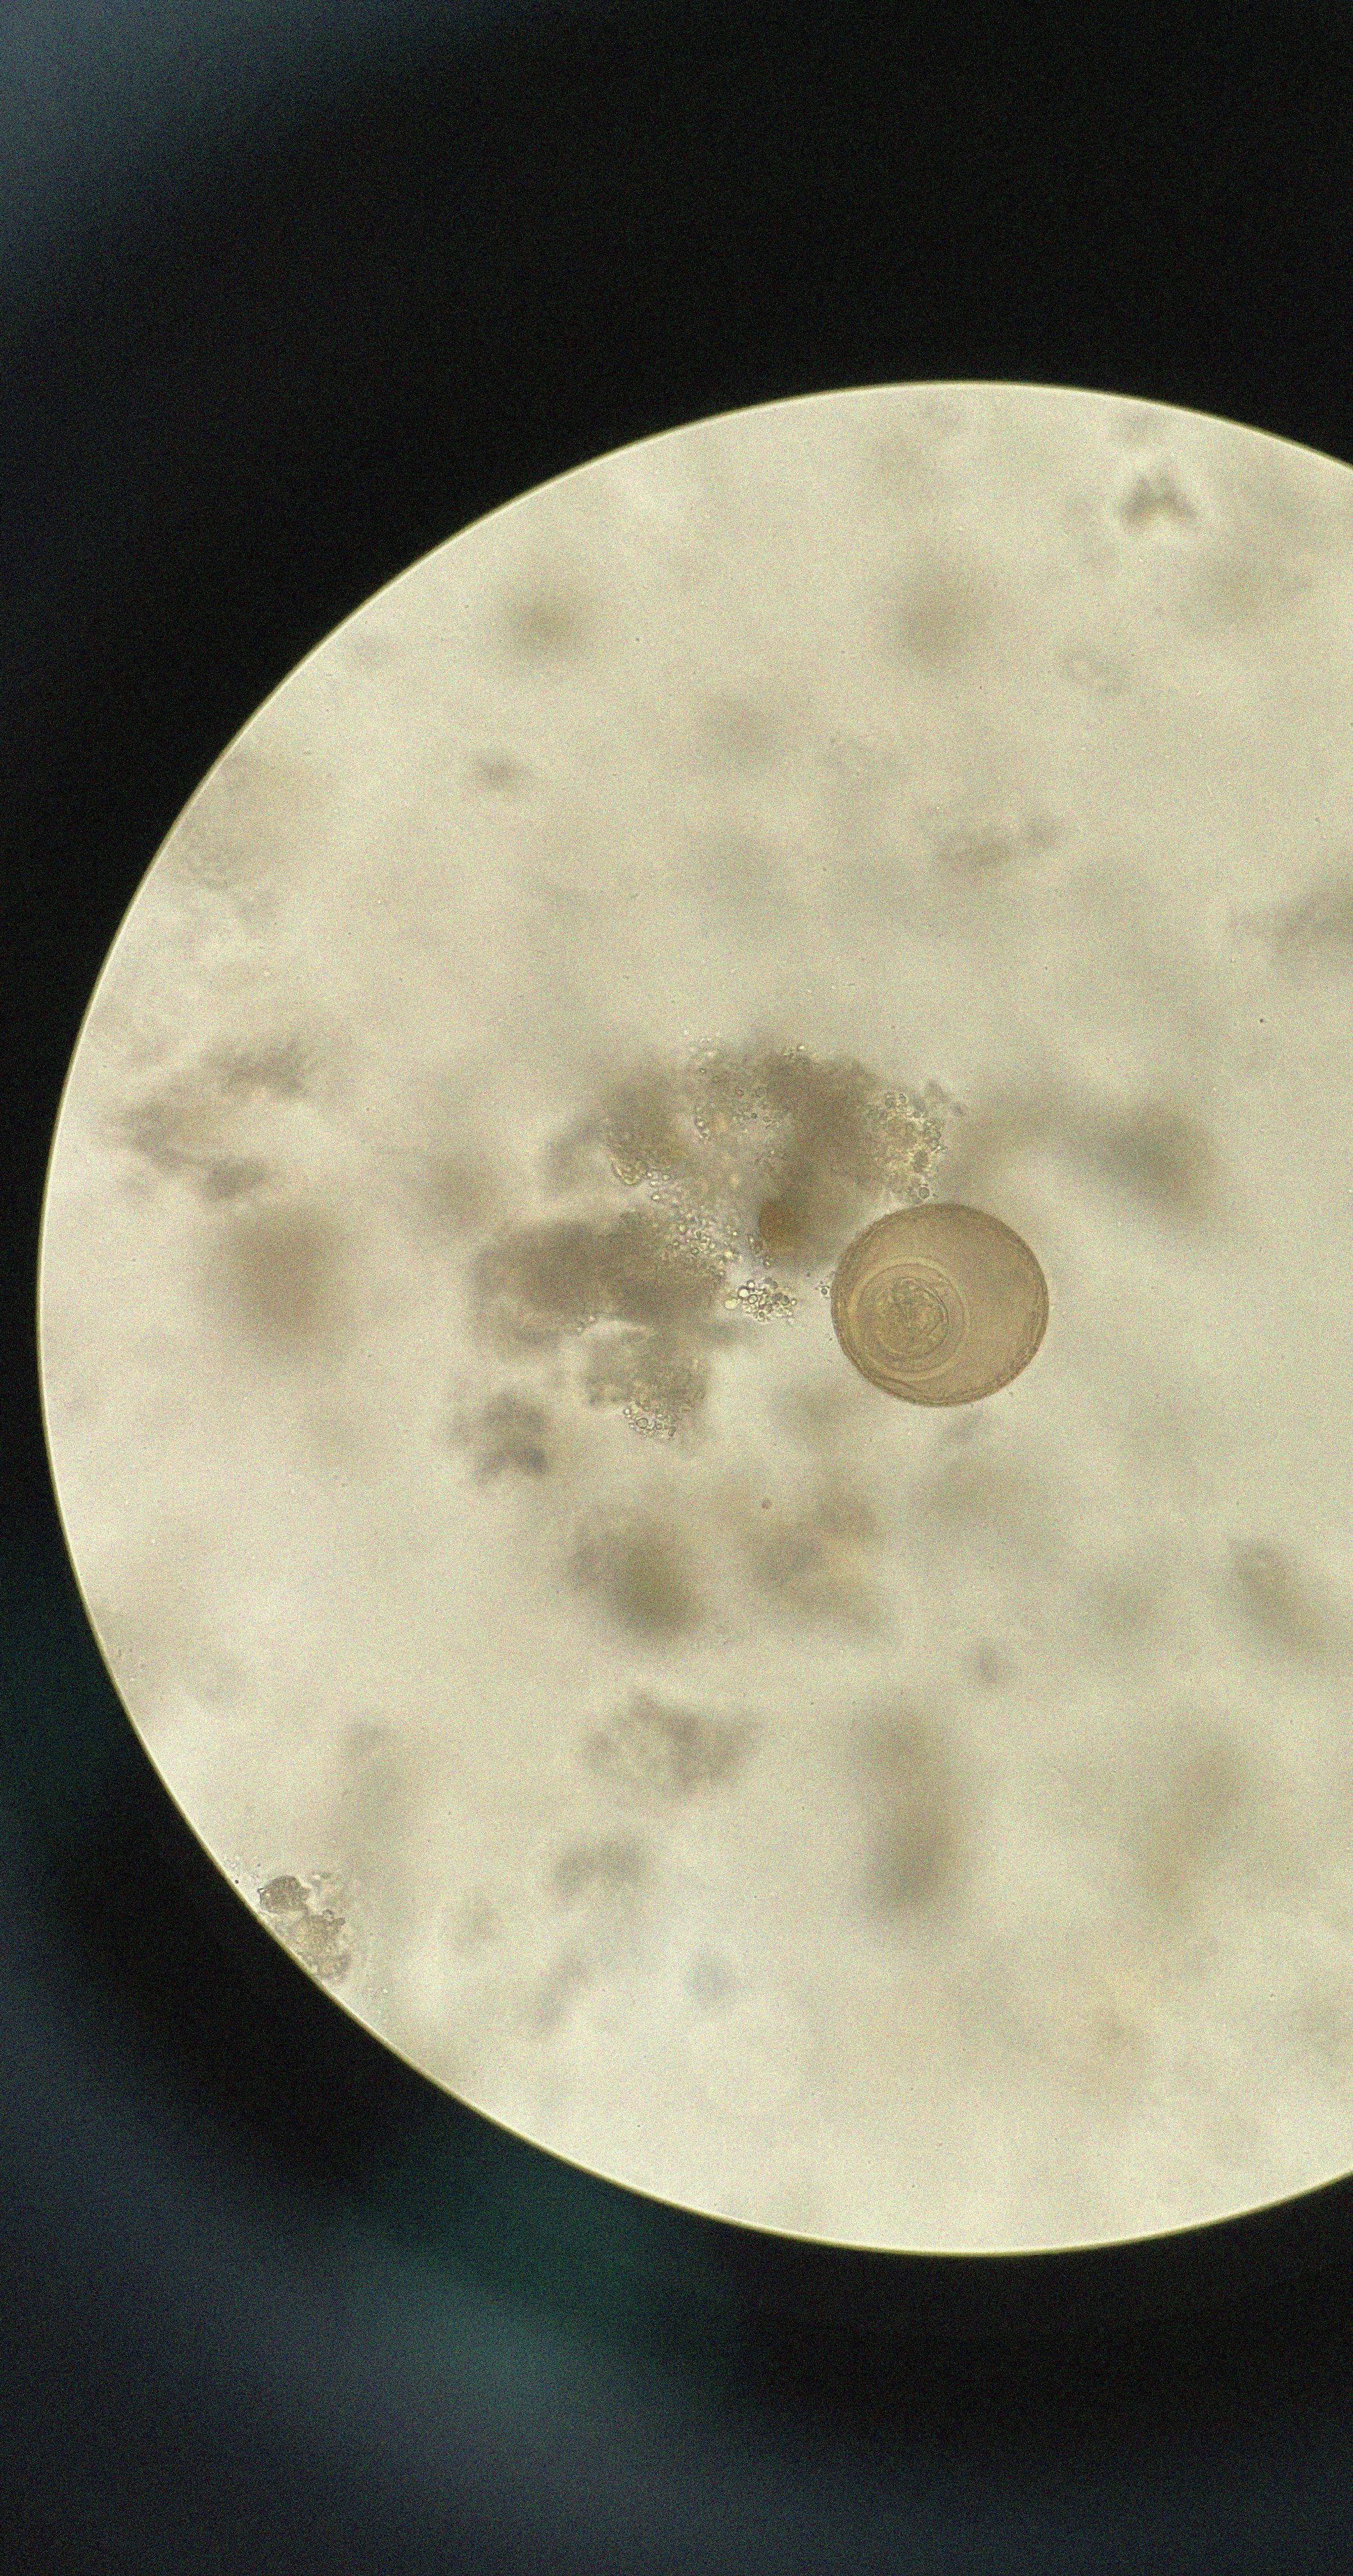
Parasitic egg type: Hymenolepis diminuta